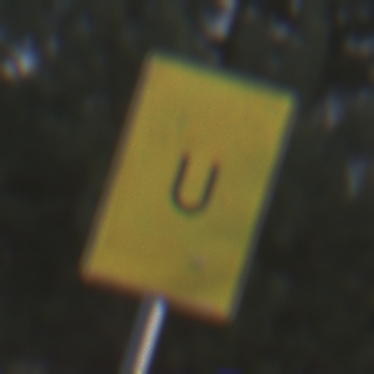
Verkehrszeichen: AnkuendigungOderFortsetzungUmleitungOhnePfeilsymbol
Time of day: MorningAfternoon
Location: Outdoor (Nature)
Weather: PartlyCloudy
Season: NotSpecified
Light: Natural